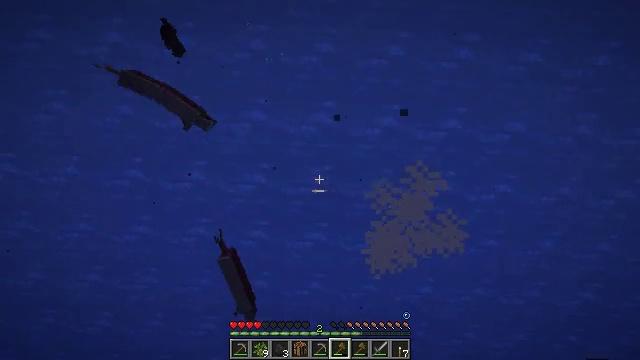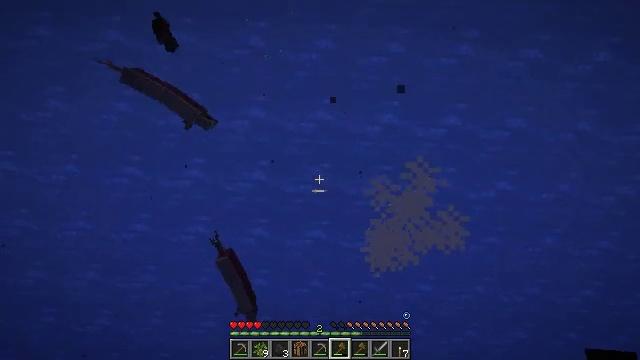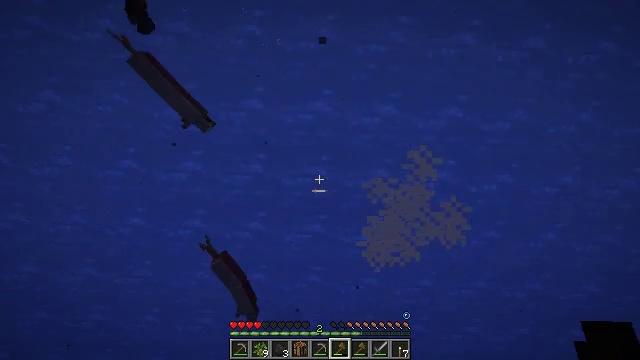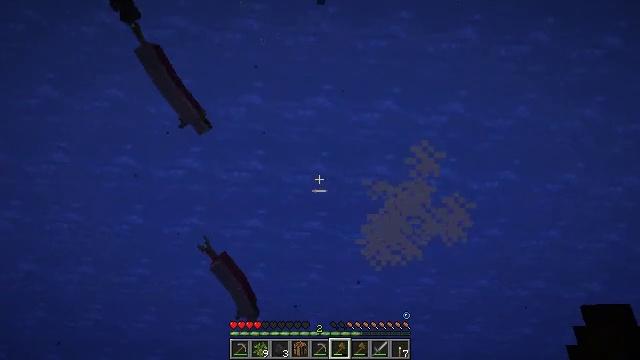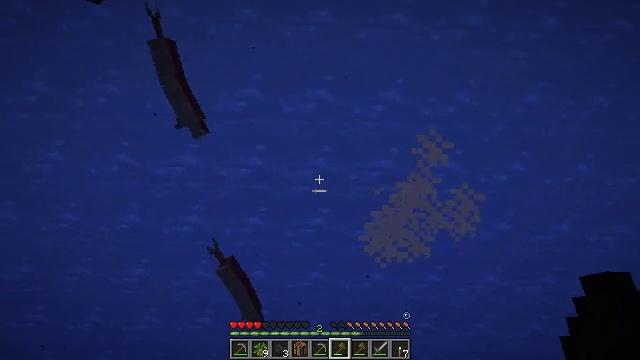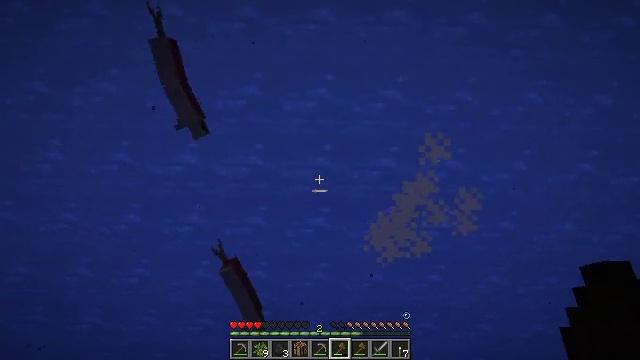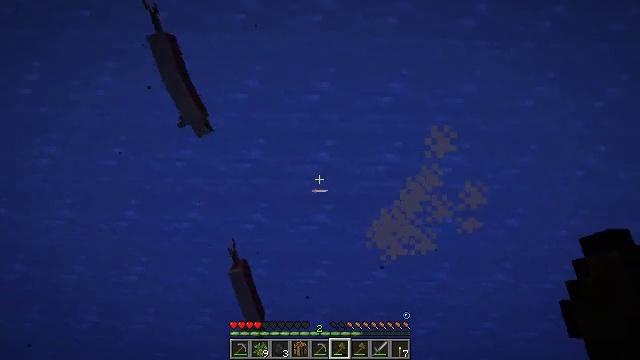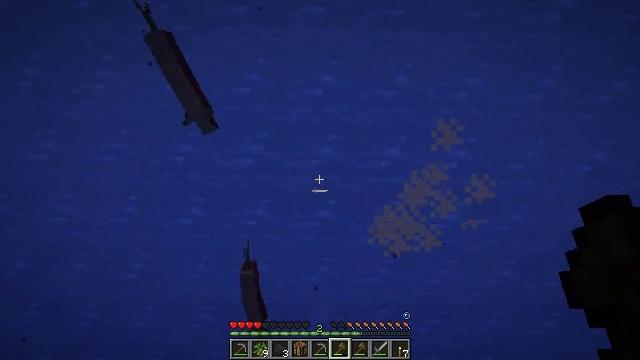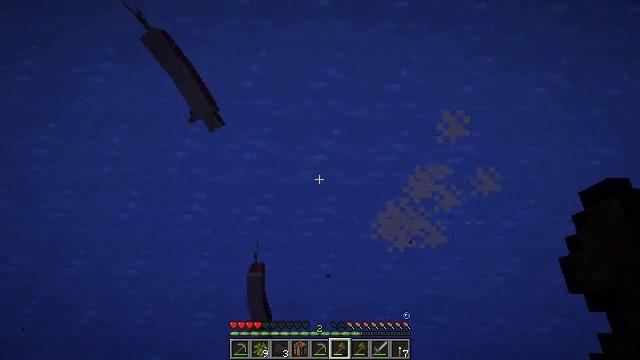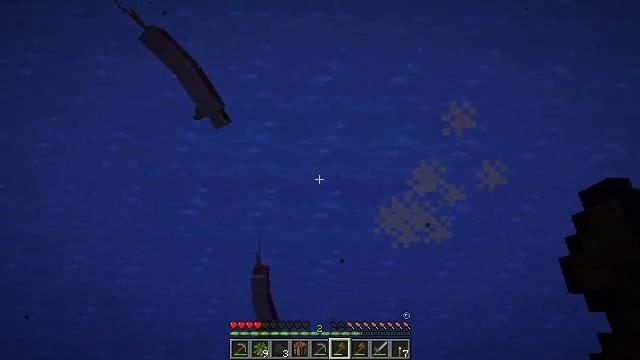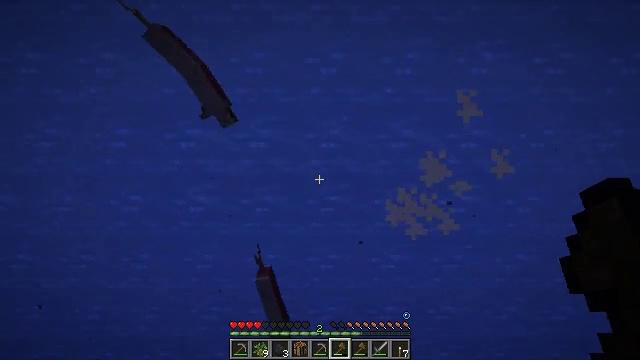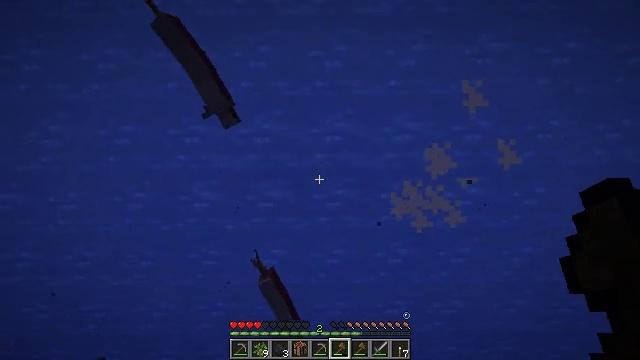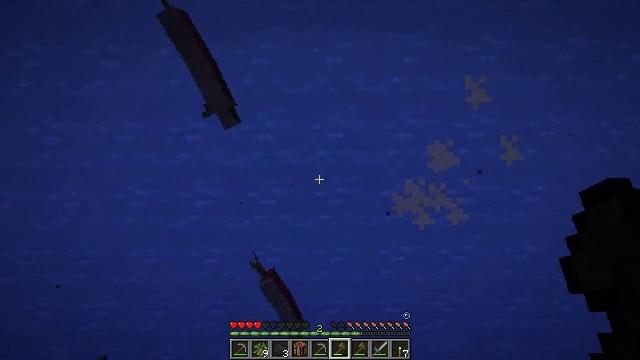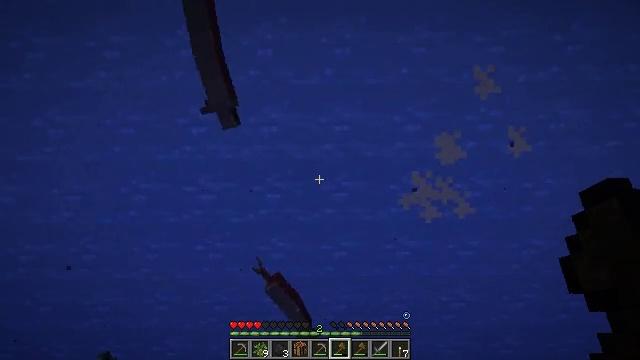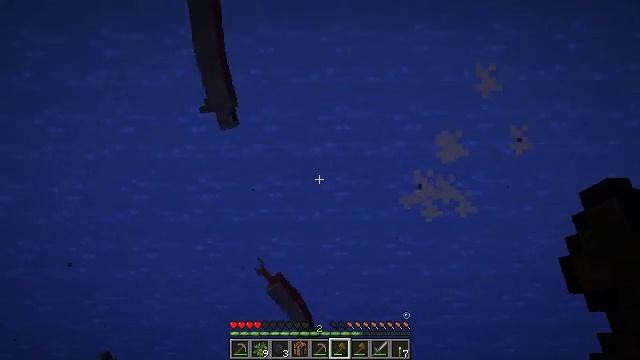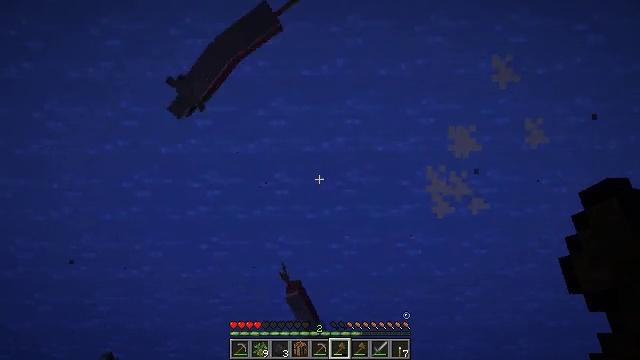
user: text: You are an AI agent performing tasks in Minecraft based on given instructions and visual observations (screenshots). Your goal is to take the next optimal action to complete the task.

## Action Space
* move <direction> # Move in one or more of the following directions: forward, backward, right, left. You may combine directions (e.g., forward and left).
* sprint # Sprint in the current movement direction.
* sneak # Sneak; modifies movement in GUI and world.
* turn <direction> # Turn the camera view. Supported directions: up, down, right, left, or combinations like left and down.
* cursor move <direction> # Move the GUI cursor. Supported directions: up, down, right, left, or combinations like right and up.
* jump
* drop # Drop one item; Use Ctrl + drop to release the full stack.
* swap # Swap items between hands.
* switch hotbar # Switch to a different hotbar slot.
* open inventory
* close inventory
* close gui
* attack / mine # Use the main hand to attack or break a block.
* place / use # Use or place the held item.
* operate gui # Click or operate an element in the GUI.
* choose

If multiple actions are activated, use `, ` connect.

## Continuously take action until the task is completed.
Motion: motion action
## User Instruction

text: Hunt fish.
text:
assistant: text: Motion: move forward, jump
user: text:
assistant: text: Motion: move forward, jump
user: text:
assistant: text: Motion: move forward and move left, jump
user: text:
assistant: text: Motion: move forward and move left, jump
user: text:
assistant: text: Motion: move forward and move left
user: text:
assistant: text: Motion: move forward and move left
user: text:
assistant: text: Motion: move forward and move left
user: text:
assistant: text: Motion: move forward and move left
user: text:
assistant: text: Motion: move forward and move left
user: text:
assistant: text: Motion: move forward and move left, turn left
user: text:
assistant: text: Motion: move forward and move left
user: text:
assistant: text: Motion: move forward and move left
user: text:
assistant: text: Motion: move forward and move left, jump
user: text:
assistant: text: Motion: move left, jump
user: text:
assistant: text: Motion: move left, jump
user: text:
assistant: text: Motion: move left, jump
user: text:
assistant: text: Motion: move left, jump
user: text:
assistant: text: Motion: move left, jump
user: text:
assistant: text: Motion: move left, turn right, jump
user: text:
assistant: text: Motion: move left, jump
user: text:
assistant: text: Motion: move left, jump
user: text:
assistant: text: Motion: move left, jump
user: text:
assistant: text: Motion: move back and move left, jump
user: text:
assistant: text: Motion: move back, jump
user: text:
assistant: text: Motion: move back, jump
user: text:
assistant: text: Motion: move back, turn right, jump
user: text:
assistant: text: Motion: move back, turn right and down, jump
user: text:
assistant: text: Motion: move back, turn right and down, jump
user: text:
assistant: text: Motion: move back, turn left and down, jump
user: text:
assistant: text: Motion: move back, turn left and down, attack / mine, jump